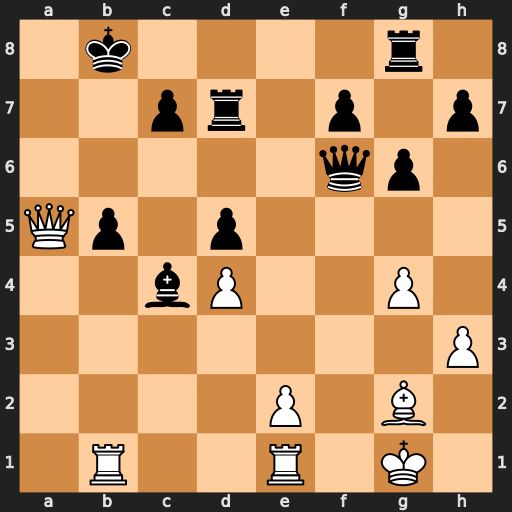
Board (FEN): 1k4r1/2pr1p1p/5qp1/Qp1p4/2bP2P1/7P/4P1B1/1R2R1K1
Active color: w
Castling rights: -
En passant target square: -
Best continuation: Ra1 Qc6 Qa7+